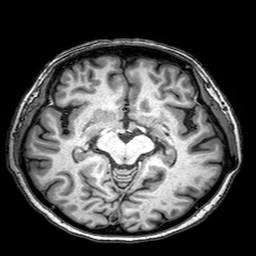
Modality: T1w
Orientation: coronal
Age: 80
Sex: female
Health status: healthy
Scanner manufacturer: philips
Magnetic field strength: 3 T